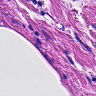
Metastatic tissue present: no